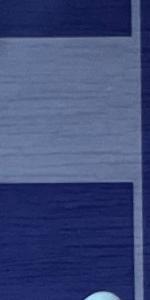
Label: Empty